Field crop: maize
Growth stage: 2
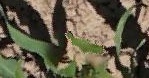
Species: maize